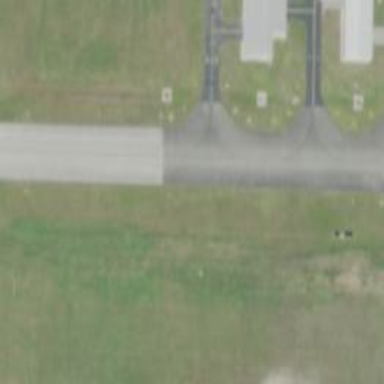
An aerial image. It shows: View of taxiway at the airport.